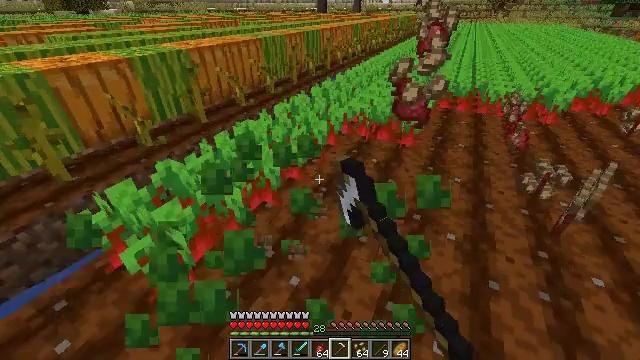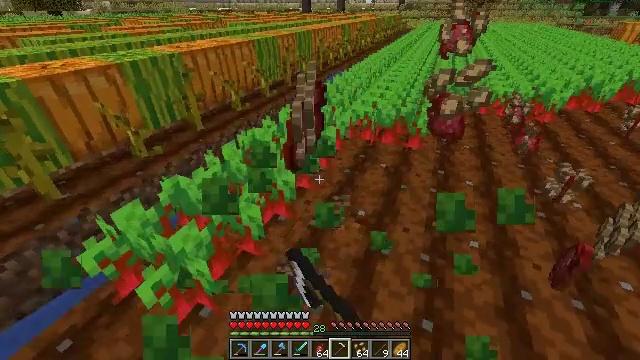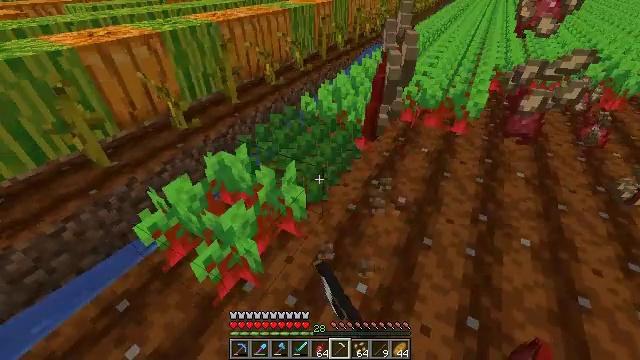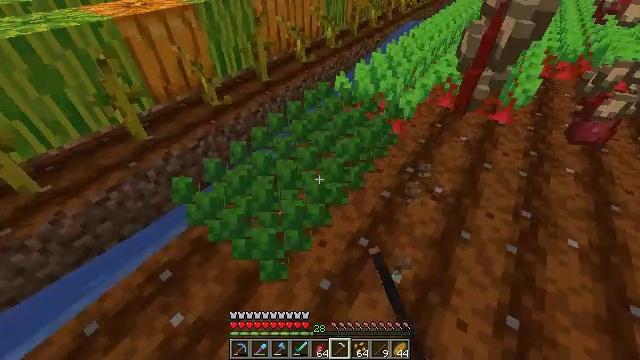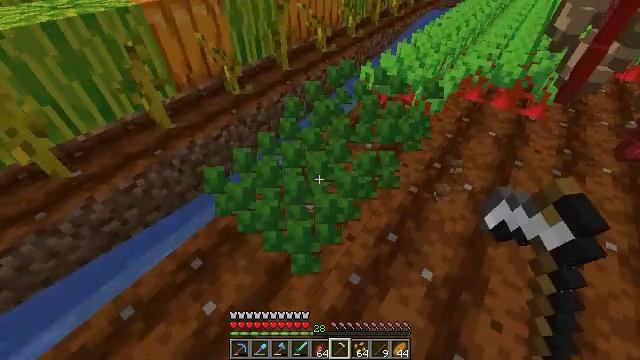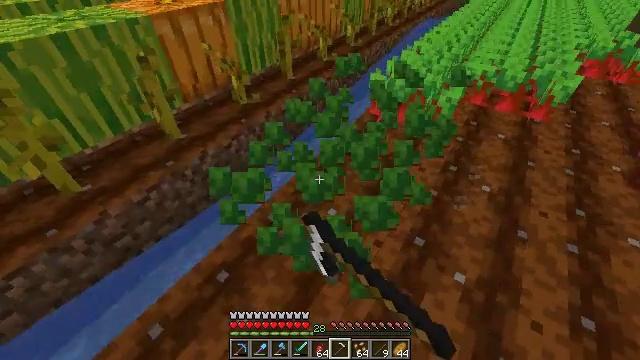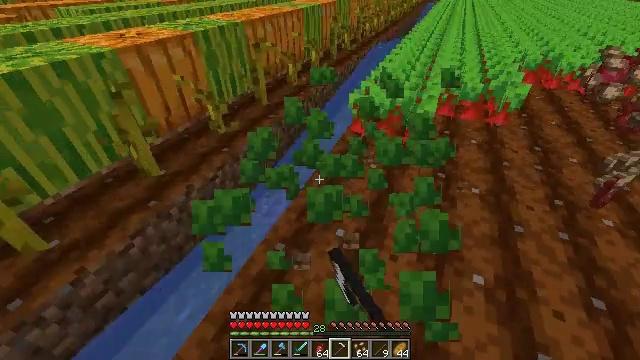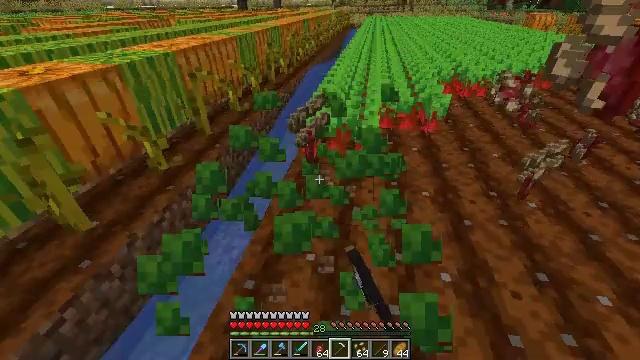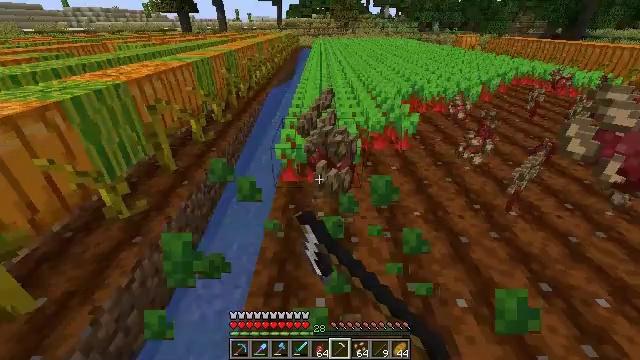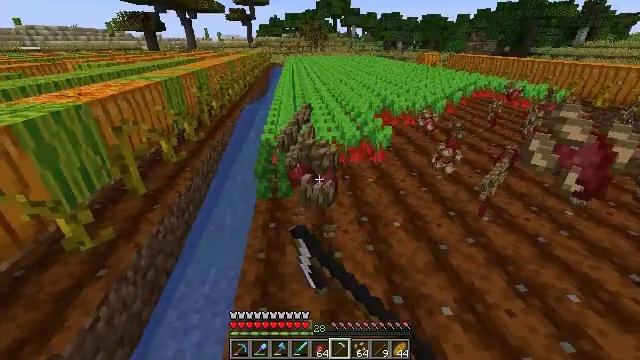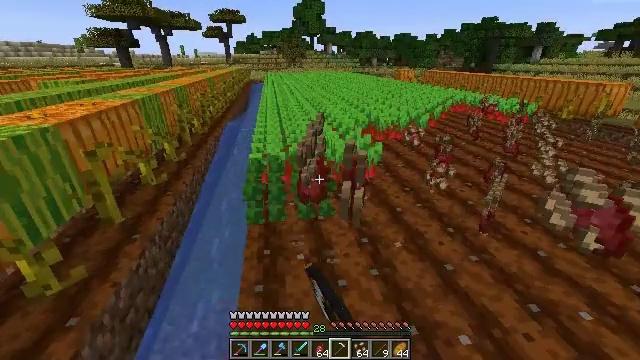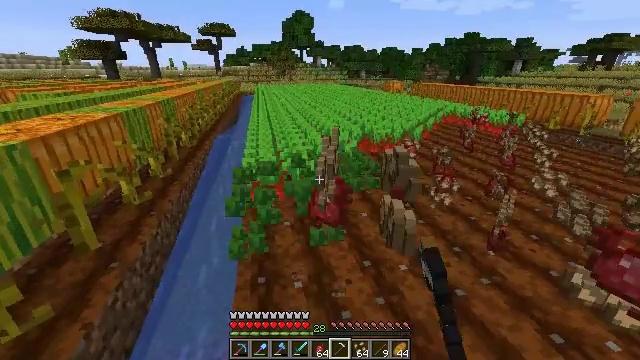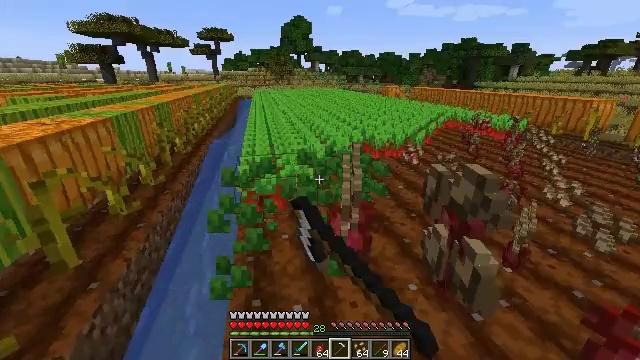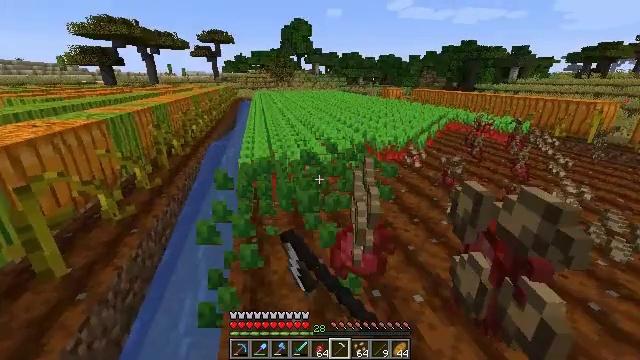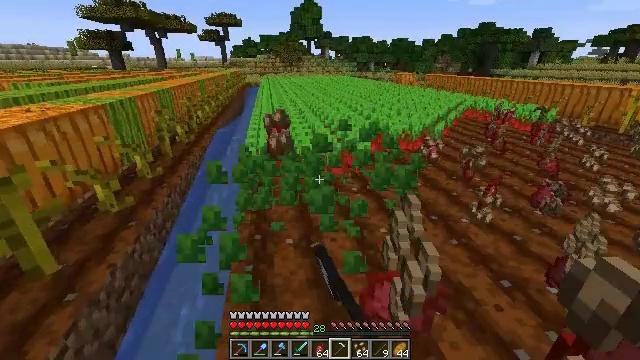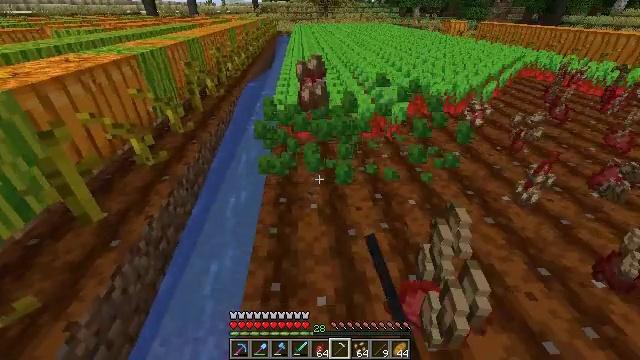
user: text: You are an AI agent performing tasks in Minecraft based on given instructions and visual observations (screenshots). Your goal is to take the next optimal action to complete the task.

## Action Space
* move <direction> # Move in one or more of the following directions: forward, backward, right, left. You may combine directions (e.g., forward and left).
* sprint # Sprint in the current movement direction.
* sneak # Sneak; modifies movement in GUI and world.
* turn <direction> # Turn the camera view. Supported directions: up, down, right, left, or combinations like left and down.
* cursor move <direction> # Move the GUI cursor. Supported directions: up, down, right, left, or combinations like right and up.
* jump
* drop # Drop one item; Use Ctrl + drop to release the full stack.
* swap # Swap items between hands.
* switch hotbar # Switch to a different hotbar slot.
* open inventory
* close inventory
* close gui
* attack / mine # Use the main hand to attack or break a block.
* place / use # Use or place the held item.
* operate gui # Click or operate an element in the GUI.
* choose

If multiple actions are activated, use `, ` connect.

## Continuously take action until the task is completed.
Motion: motion action
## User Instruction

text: Collect beetroots from the field.
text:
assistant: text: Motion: move forward and move left, turn right, attack / mine
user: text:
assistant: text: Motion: move left, turn left and down, attack / mine
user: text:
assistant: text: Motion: move left, turn left and down, attack / mine
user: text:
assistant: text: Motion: move left, turn left and down, attack / mine
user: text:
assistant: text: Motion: move left, turn right and up, attack / mine
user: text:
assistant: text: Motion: move forward and move left, turn right and up, attack / mine
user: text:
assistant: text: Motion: move forward and move left, turn right and up, attack / mine
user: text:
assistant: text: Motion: move forward and move left, turn right and up, attack / mine
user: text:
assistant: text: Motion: move forward and move left, turn right and up, attack / mine
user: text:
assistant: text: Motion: move forward, turn right and up, attack / mine
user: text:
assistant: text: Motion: move forward, turn right and up, attack / mine
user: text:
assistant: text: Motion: move forward, attack / mine
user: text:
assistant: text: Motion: move forward, attack / mine
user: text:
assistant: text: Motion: move forward, turn left and down, attack / mine
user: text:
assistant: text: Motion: move forward, turn left and down, attack / mine
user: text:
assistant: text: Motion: move forward, turn left and down, attack / mine
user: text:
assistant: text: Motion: move forward, turn up, attack / mine
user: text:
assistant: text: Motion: move forward, turn right and up, attack / mine
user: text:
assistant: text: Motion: move forward, turn right and up, attack / mine
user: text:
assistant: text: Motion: move forward, attack / mine
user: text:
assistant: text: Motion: move forward, turn right and down, attack / mine
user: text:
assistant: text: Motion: move forward and move right, turn right and down, attack / mine
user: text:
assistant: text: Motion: move forward and move right, turn right and up, attack / mine
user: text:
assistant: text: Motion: move forward and move right, turn right and up, attack / mine
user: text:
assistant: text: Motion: move forward and move right, turn left and down, attack / mine
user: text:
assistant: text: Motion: move forward, turn left and down, attack / mine
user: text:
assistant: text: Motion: move forward, turn left and down, attack / mine
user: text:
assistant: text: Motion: move forward, turn right and up, attack / mine
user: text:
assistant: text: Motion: move forward, turn right and up, attack / mine
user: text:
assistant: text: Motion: move forward, attack / mine